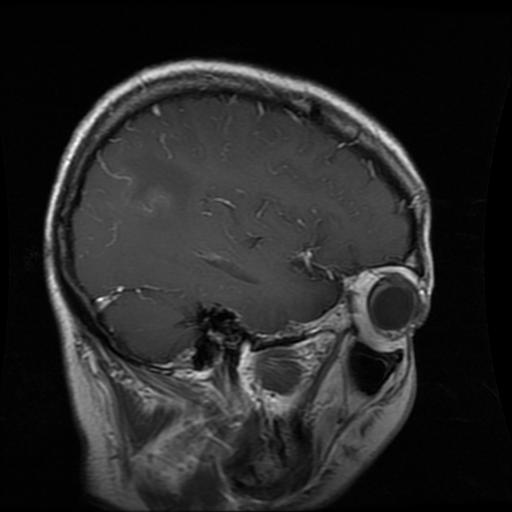
Label: glioma